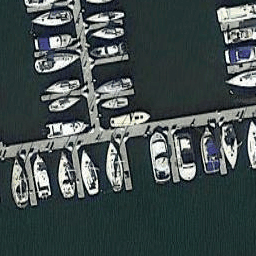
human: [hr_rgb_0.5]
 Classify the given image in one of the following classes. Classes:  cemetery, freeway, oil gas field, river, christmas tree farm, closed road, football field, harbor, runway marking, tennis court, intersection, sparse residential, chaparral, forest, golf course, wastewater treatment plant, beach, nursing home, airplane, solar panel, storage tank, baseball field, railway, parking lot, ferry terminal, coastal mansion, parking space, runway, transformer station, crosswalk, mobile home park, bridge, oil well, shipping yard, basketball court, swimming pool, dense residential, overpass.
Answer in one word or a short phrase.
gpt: harbor